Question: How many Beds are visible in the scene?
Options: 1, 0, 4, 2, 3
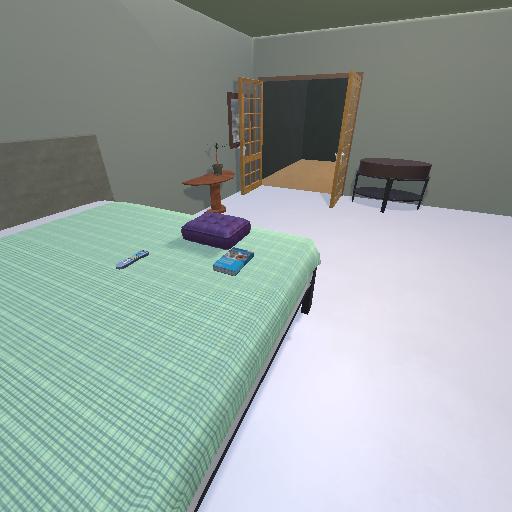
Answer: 1